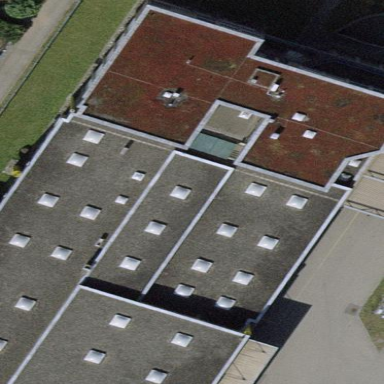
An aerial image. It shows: Commercial building.